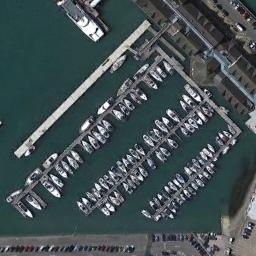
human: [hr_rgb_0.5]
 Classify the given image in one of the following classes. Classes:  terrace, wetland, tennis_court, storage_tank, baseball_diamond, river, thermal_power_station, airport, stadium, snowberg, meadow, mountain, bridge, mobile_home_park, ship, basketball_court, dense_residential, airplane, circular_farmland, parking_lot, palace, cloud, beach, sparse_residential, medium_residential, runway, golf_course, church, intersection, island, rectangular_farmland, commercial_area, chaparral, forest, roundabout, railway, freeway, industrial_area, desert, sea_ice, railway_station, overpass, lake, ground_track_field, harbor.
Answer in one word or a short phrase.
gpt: harbor